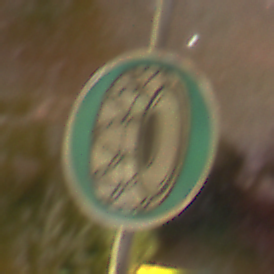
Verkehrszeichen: SchneekettenVorgeschrieben
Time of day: Night
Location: Outdoor (Suburban)
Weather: Clear
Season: NotSpecified
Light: Artificial